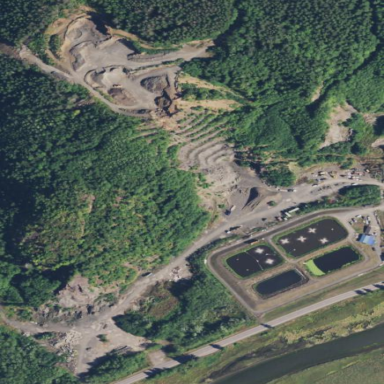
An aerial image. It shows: Quarry area.